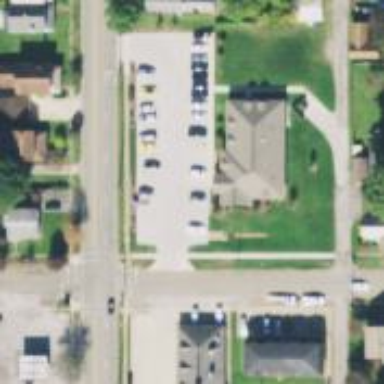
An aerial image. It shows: Parking space.